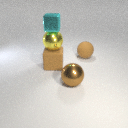
large brown metal sphere to the left of large brown rubber sphere